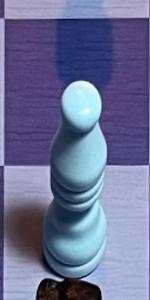
Label: Bishop_White